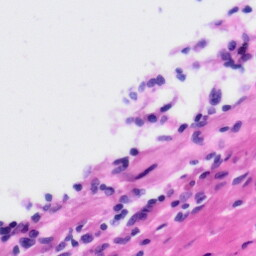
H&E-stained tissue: Tonsil